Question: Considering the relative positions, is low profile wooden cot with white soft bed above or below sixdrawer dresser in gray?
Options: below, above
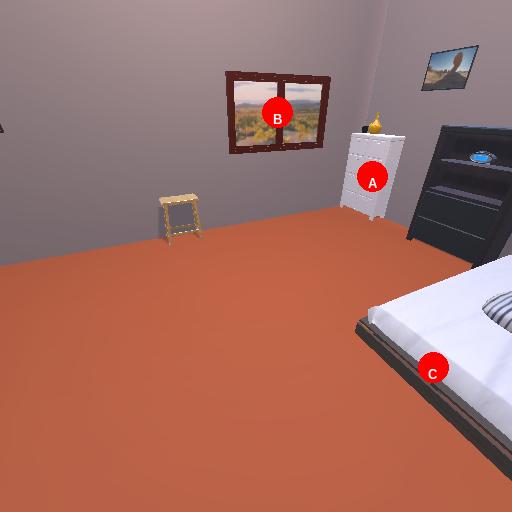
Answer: below